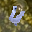
Label: 4